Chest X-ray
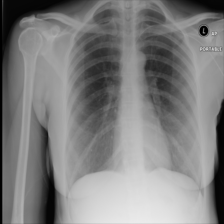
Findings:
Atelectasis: negative
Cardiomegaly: negative
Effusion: negative
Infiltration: negative
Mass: negative
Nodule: negative
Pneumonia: negative
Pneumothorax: negative
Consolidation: negative
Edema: negative
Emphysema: negative
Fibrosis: negative
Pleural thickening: negative
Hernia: negative